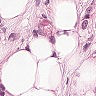
Metastatic tissue present: yes